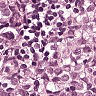
Metastatic tissue present: yes